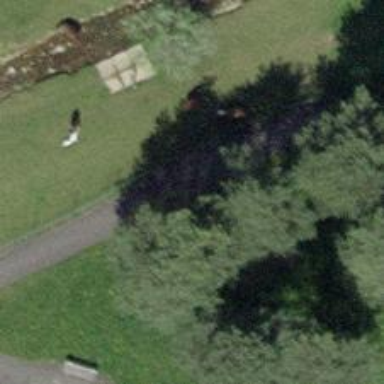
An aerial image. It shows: Bench.